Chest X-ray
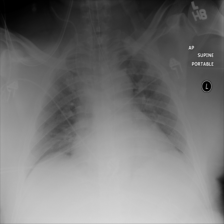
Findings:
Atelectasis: negative
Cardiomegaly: negative
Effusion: negative
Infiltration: negative
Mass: negative
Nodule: negative
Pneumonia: negative
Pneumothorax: negative
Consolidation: negative
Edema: negative
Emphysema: negative
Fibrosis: negative
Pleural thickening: negative
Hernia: negative